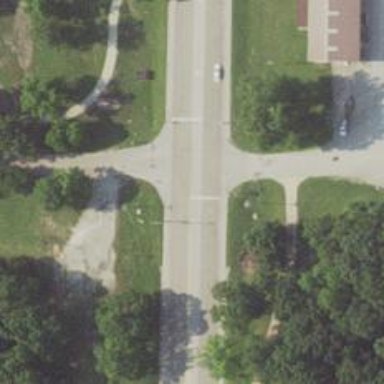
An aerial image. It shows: Asphalt road classified as trunk highway.